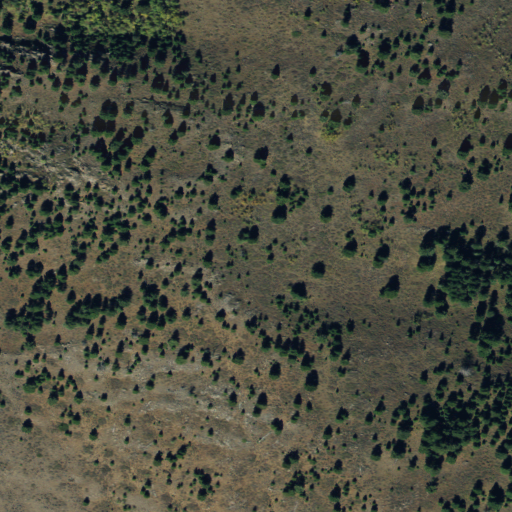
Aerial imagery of mountains in Montana named Horn Mountains containing shrub and evergreen forest